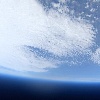
Label: cloud